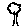
Label: tree